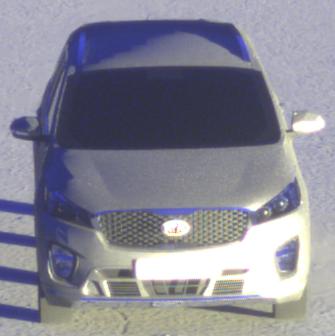
Make: KIA
Model: Sorento 2.2 CRDi
Detailed model: Sorento (UM)
Model produced from: 2015/03
Model produced until: 2017/10
Doors: 5
Color: gray
Road condition: dry road
Daytime: sunrise or sunset
Contrast: high contrast